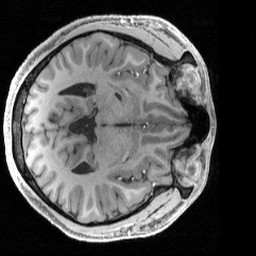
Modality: T1w
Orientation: axial
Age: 25
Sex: male
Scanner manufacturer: siemens
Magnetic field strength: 3 T
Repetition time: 2.4 s
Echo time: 0.00224 s